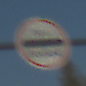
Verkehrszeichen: Zollstelle
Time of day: MorningAfternoon
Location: Outdoor (Suburban)
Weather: PartlyCloudy
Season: NotSpecified
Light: Natural